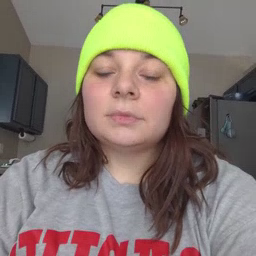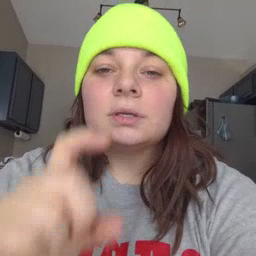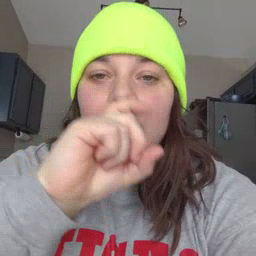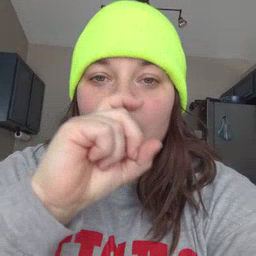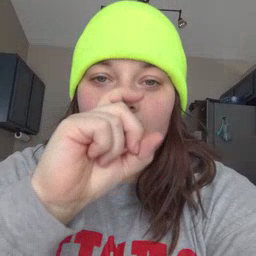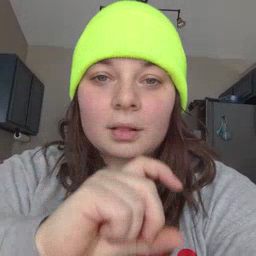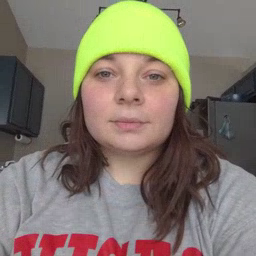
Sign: doll